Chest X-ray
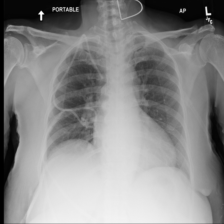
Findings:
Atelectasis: negative
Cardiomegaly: negative
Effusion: negative
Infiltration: negative
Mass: negative
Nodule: negative
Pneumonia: negative
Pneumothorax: negative
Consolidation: negative
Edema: negative
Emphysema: negative
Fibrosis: negative
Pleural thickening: negative
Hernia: negative